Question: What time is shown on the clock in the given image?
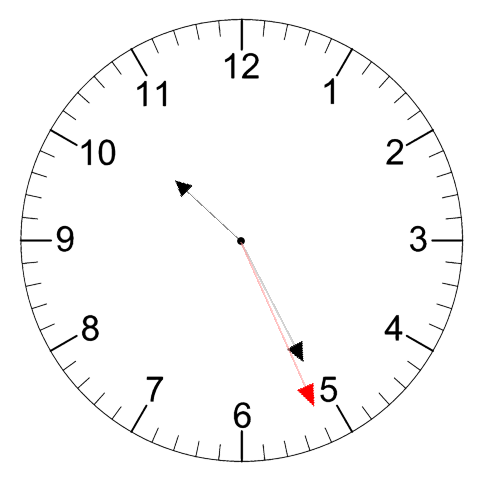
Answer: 10:25:26